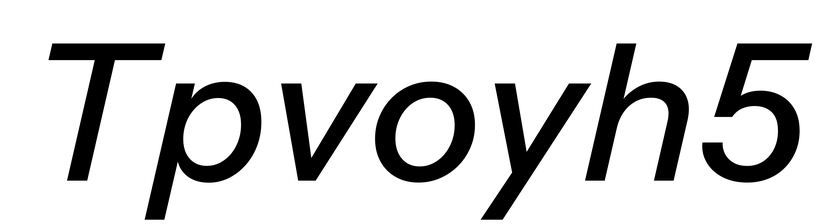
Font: InstrumentSans-Italic_Medium_Italic